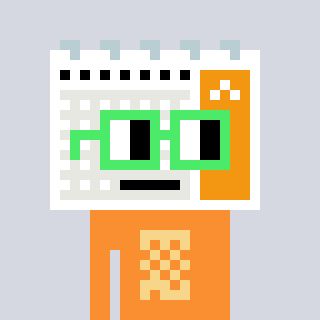
a pixel art character with square light green glasses, a calendar-shaped head and a orange-colored body on a cool background